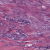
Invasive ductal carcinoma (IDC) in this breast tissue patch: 1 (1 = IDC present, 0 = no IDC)